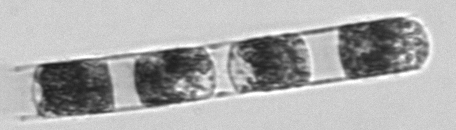
Label: Hemiaulus